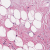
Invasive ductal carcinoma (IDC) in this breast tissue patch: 1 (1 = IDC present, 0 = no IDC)